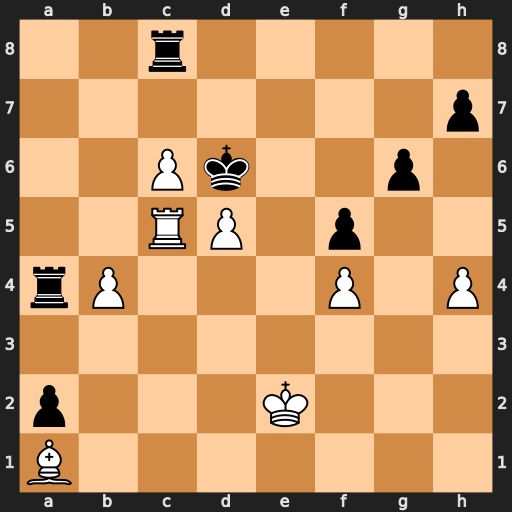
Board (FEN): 2r5/7p/2Pk2p1/2RP1p2/rP3P1P/8/p3K3/B7
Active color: w
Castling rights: -
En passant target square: -
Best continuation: Be5+ Ke7 d6+ Ke6 d7 Rg8 Rc1 Rxb4 Rd1 Rc4 c7 Rxc7 Bxc7